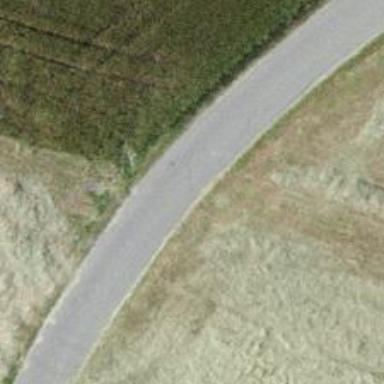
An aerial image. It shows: Unclassified road with asphalt surface.